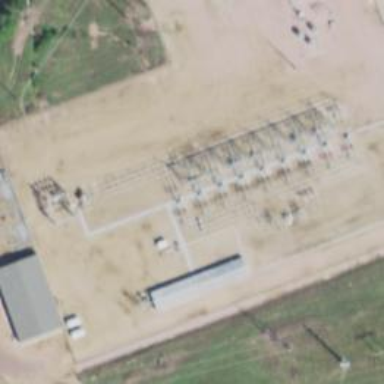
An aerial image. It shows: Switch used for power control.